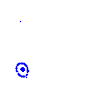
Particle: pion